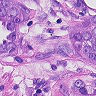
Metastatic tissue present: yes